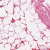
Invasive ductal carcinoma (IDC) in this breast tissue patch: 0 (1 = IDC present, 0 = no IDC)